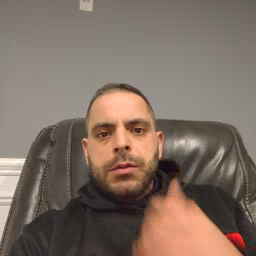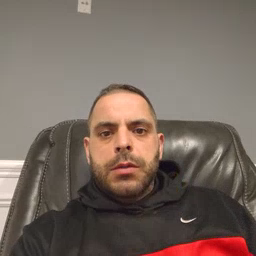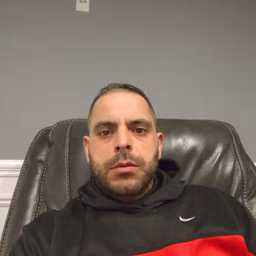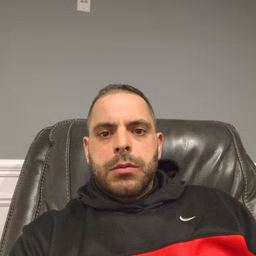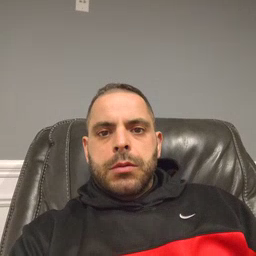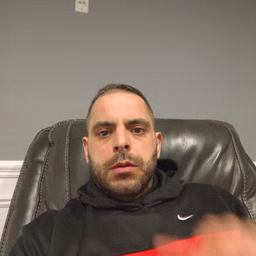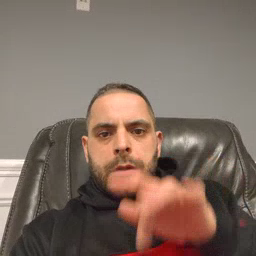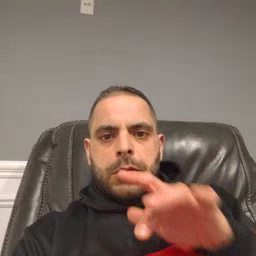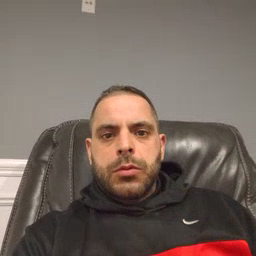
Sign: touch